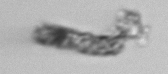
Label: fecal_pellet